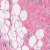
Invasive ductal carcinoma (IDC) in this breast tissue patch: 0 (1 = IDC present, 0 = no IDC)